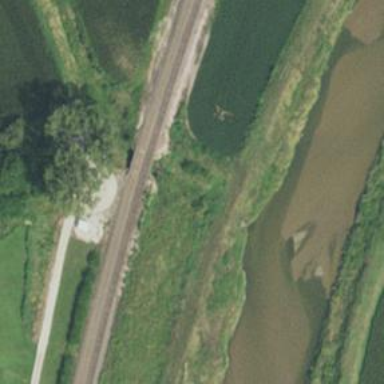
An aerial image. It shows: Bridge over railway line.